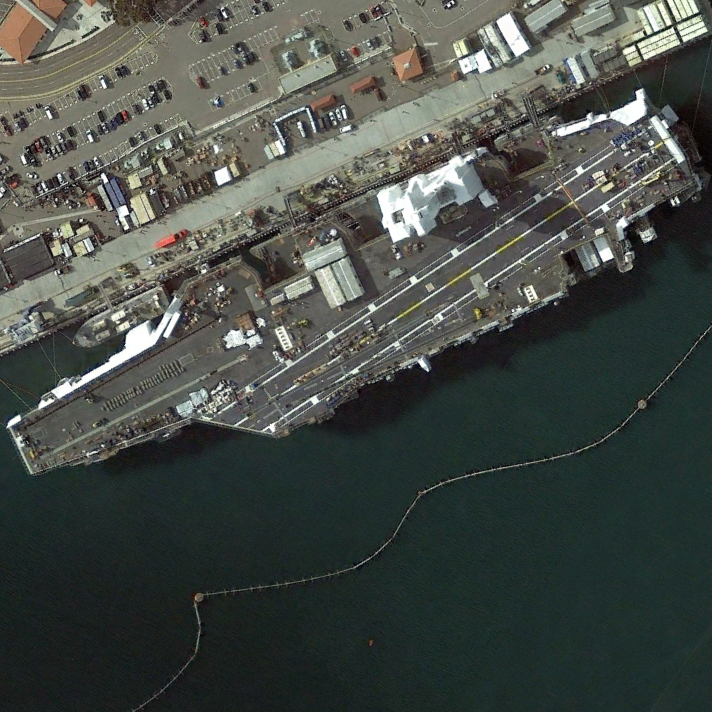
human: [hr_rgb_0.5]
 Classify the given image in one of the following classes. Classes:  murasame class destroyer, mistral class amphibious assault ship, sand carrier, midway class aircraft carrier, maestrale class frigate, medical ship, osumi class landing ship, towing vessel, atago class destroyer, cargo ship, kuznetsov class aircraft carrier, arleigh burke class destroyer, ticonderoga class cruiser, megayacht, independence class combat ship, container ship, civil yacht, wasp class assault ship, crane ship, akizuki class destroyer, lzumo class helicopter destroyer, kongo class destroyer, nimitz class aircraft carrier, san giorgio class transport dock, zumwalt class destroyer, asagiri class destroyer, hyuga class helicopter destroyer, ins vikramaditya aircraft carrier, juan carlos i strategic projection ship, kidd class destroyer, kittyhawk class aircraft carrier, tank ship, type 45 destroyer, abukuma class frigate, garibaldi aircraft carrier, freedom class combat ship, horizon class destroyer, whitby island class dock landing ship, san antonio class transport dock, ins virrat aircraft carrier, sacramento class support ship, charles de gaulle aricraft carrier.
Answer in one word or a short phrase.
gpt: Nimitz class aircraft carrier